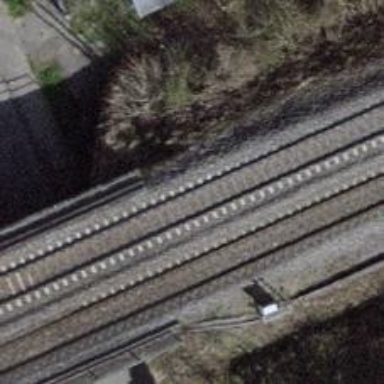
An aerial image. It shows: Single rail track for railway.